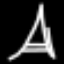
Label: The Eiffel Tower